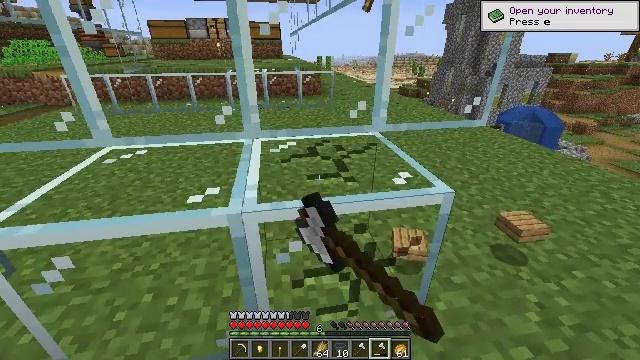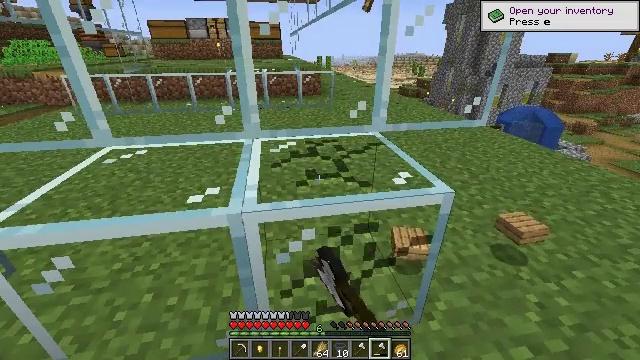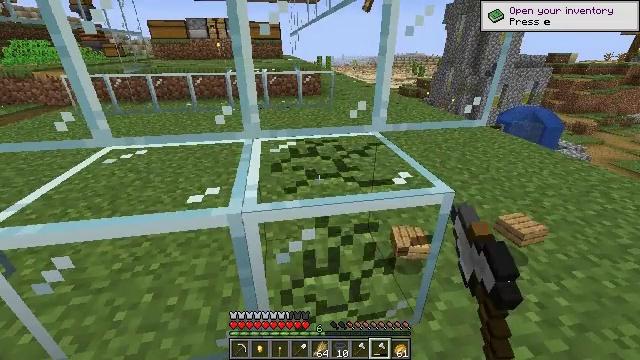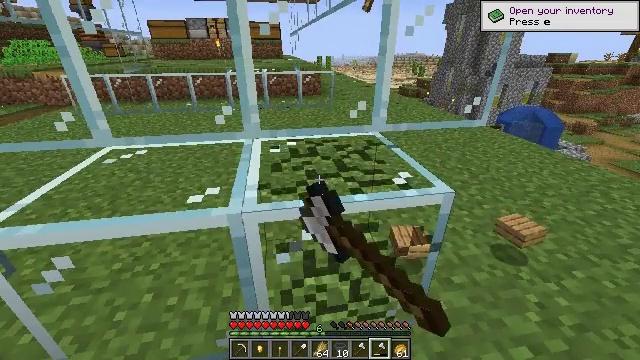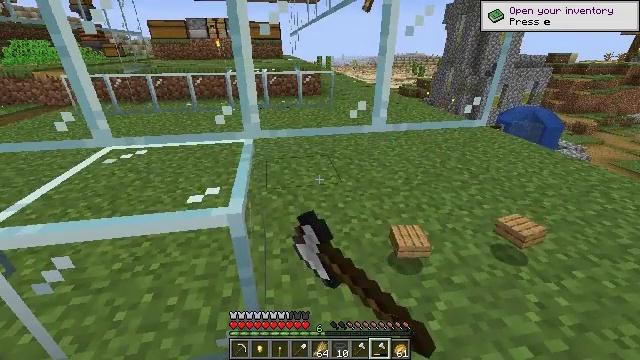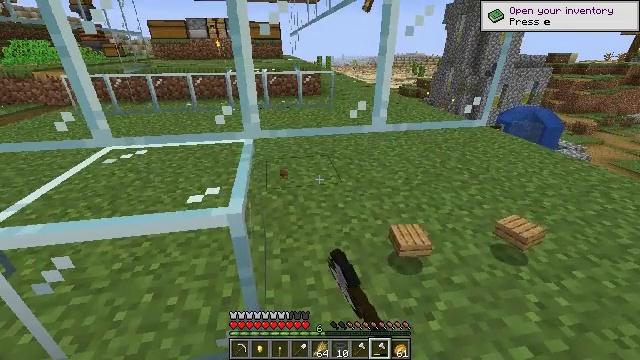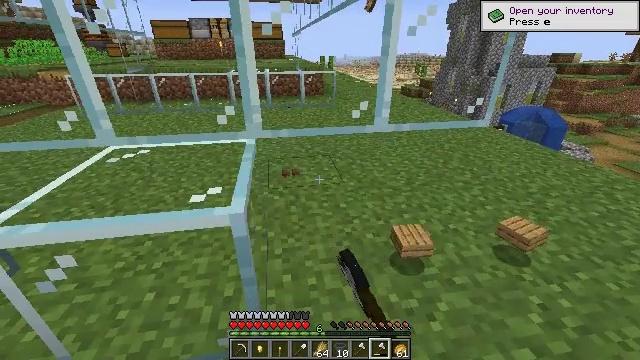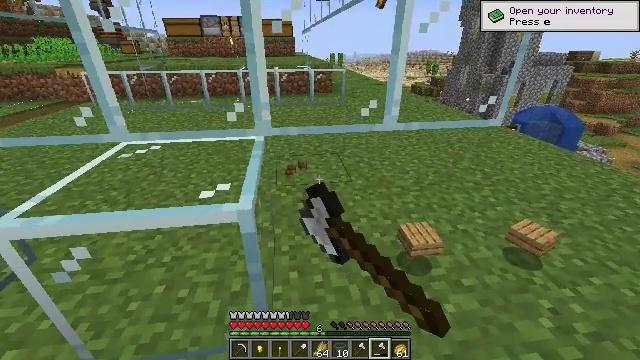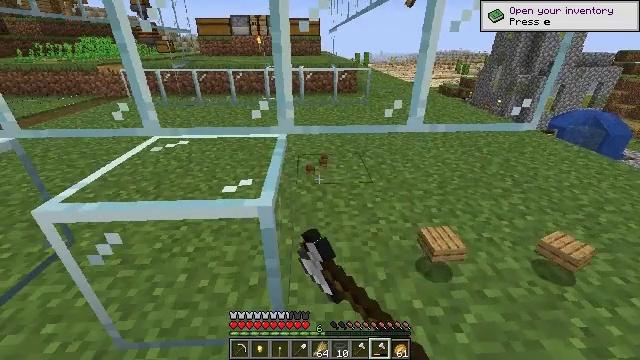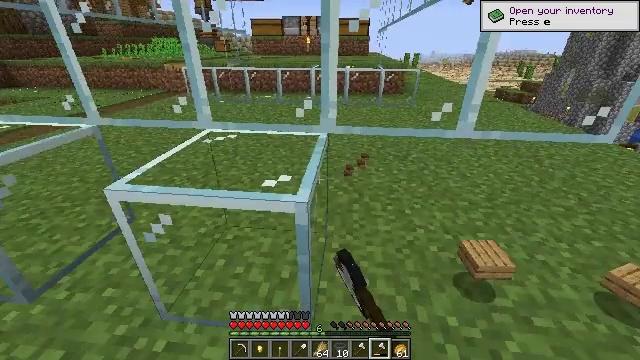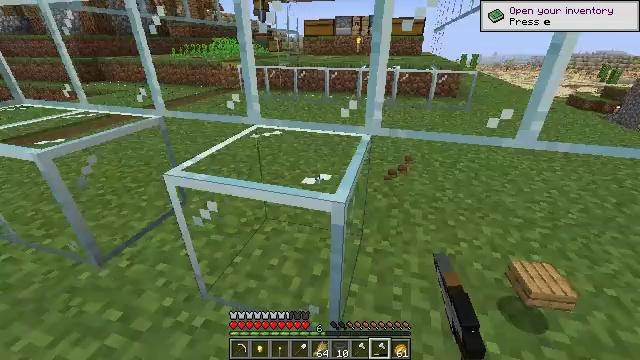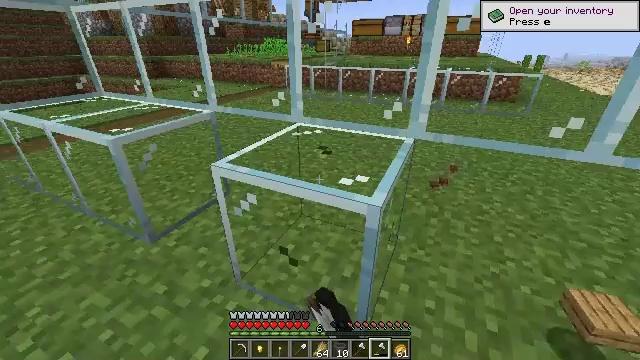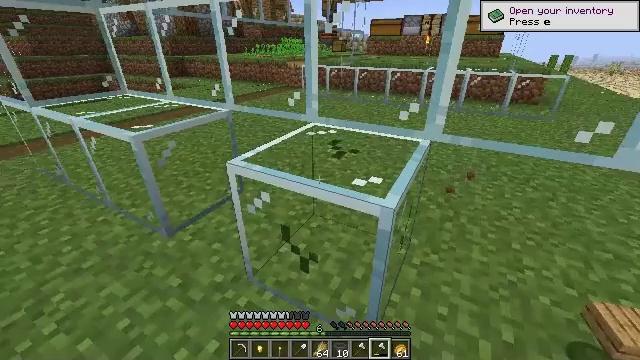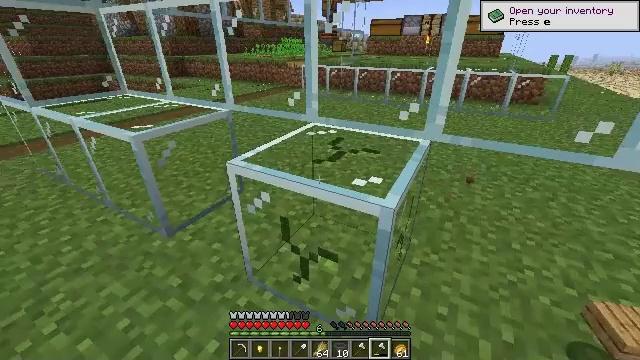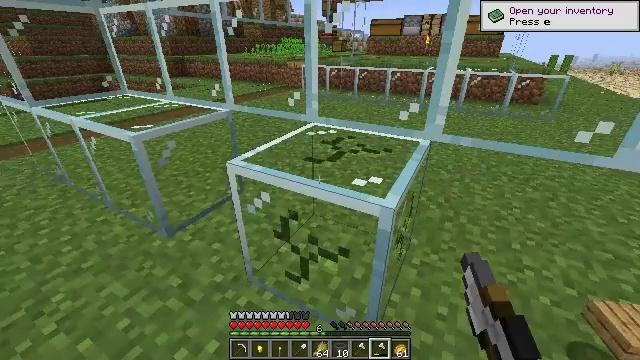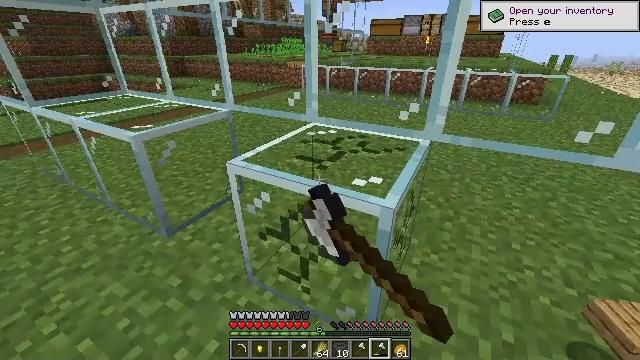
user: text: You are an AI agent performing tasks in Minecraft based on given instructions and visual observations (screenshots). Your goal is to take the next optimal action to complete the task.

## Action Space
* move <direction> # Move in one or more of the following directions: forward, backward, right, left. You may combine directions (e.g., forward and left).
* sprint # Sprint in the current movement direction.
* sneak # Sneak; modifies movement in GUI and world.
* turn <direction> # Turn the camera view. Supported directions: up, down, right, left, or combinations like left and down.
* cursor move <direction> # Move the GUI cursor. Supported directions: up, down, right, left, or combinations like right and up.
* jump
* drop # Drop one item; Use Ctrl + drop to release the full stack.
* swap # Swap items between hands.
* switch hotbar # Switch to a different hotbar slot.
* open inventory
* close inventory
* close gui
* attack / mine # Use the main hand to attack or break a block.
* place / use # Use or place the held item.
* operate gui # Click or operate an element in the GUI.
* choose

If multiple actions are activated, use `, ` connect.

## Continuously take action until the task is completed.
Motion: motion action
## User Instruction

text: Remove the glass to use the space.
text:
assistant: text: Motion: attack / mine
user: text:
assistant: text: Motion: attack / mine
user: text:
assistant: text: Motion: attack / mine
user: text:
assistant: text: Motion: attack / mine
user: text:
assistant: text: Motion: attack / mine
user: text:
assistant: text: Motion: attack / mine
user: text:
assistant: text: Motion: turn left, attack / mine
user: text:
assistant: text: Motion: turn left, attack / mine
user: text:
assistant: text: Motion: turn left, attack / mine
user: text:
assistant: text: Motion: turn left, attack / mine
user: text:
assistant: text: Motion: turn left, attack / mine
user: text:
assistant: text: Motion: turn left, attack / mine
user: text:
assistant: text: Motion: attack / mine
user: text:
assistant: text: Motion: attack / mine
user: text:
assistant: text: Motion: attack / mine
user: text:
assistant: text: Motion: attack / mine
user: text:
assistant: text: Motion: attack / mine
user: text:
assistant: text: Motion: attack / mine
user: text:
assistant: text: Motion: attack / mine
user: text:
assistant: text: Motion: attack / mine
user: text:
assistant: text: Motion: attack / mine
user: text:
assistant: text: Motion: attack / mine
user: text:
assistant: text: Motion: attack / mine
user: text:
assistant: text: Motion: attack / mine
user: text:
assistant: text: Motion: attack / mine
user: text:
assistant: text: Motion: move forward, turn right, attack / mine
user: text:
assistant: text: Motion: move forward, turn right and down
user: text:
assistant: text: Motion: move forward, turn right and down
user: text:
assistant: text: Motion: move forward and move right, turn right and down
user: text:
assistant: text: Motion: move forward and move right, turn right